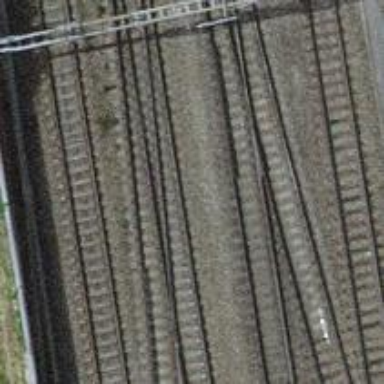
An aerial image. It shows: Single-track railway with electrified contact lines.